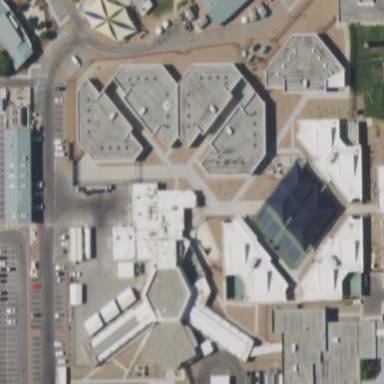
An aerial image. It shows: Prison.